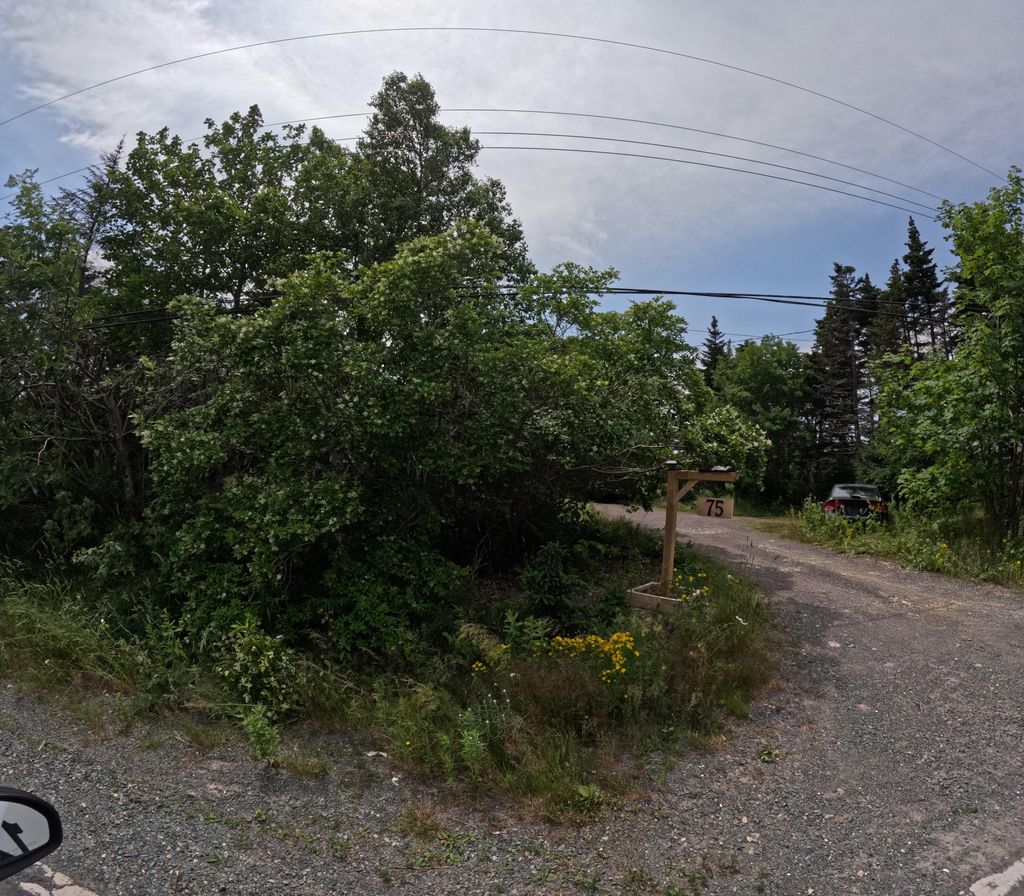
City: st_johns